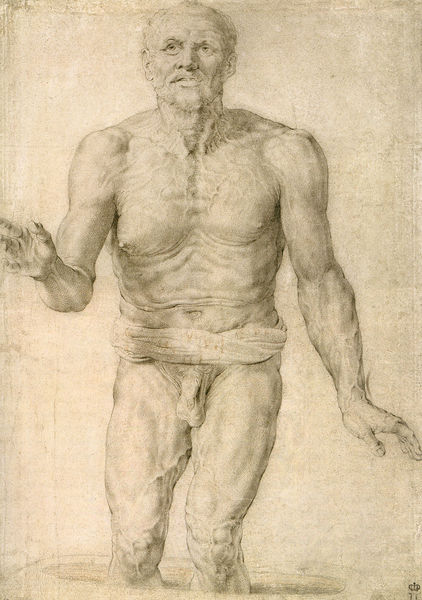
Titel: Der sterbende Seneca
Künstler: Peter Paul Rubens
Institution: St. Petersburg, Staatliche Eremitage
Schlagwörter: akt, hand, kopf, mann, nackt, braun, brust, finger, geste, mund, nase, skizze, zeichnung, blick, gürtel, tuch, alt, bart, arm, arme, falten, gesicht, stehen, hände, beine, bein, studie, grafik, graphik, kahl, hands, white, black, face, gray, grey, nose, old, painting, portrait, muskeln, brown, oberkörper, penis, gefäß, lendentuch, schwarzweiß, bleistift, muskel, man, naked, nude, adern, head, water, eyes, sash, drawing, paper, black and white, mouth, sketch, walking, beard, old man, lenden, muskulatur, arms, neck, shoulder, hoden, art, bent, ears, pants, study, pencil, balls, eye, legs, fingers, chest, lips, shoulders, wash, tan, forehead, standing, poor, body, navel, nipples, stomach, thighs, anatomy, muscles, blutgefäße, bath, stuck, moving, knees, gut, detailed, naked man, loincloth, torso, brows, belly, throat, older, veins, genitals, hole, pencel, underwear, charcol, clean, niple, reaching, sketh, loin, lll, shame, testicles, bathe, oold, pectorals, straining, elders, forearms, neeple, embarrassment, bipples